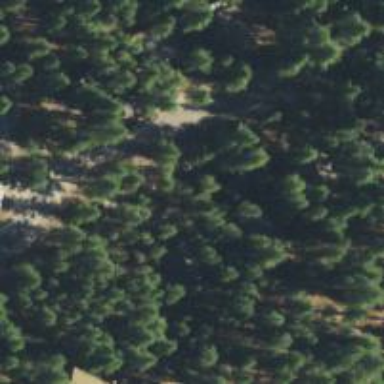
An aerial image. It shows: Woodland with evergreen needle-leaved trees.